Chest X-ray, PA view. Patient: 51 years old, sex M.
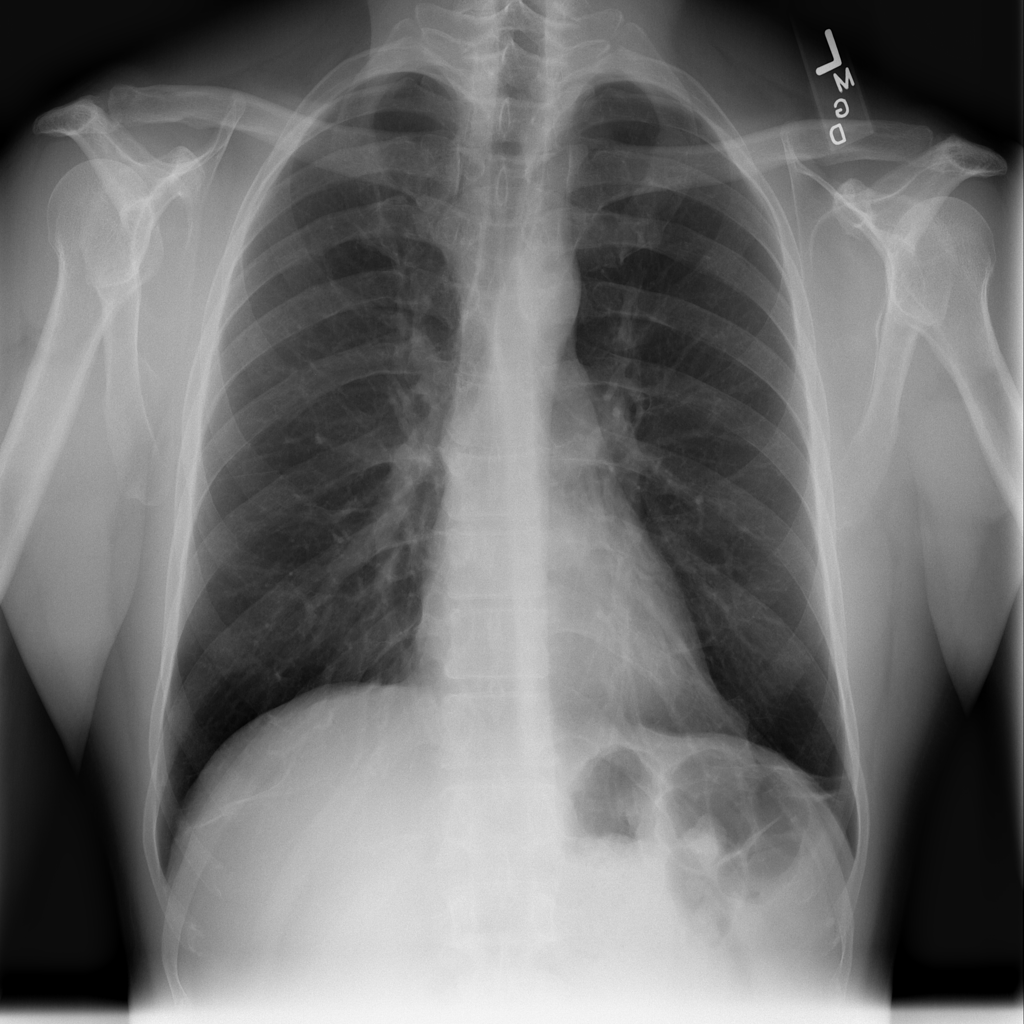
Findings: No Finding